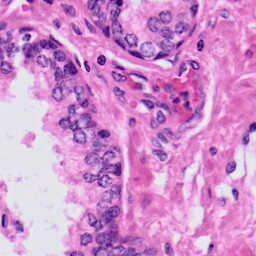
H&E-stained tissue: Prostate